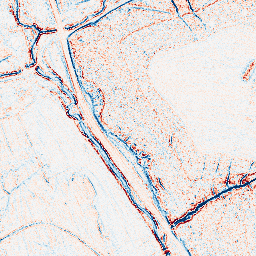
Category: edge_preserving
Decomposition family: bilateral
Decomposition parameters: d: 5
sigma_color: 50
sigma_space: 25
Upsampling method: sinc_hamming
Upsampling parameters: scale: 2
kernel_size: 8
Upsampling scale: 2